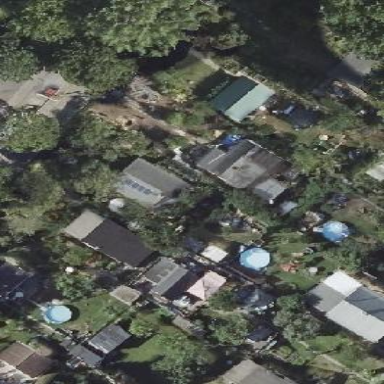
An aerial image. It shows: Plot in the allotments.